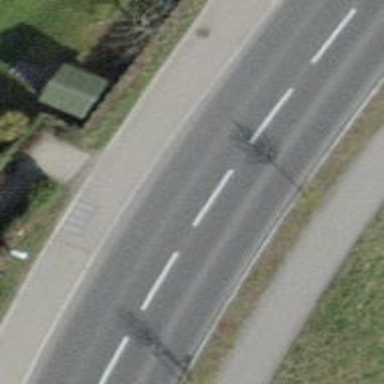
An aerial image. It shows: Secondary road with asphalt surface and separate sidewalk.